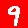
Digit: 9